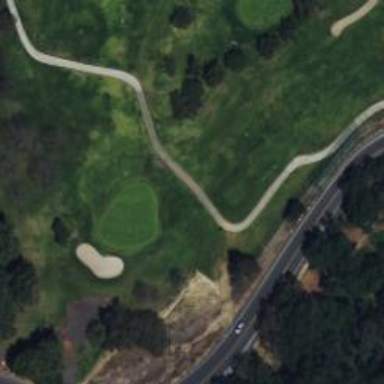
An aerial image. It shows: Golf hole.